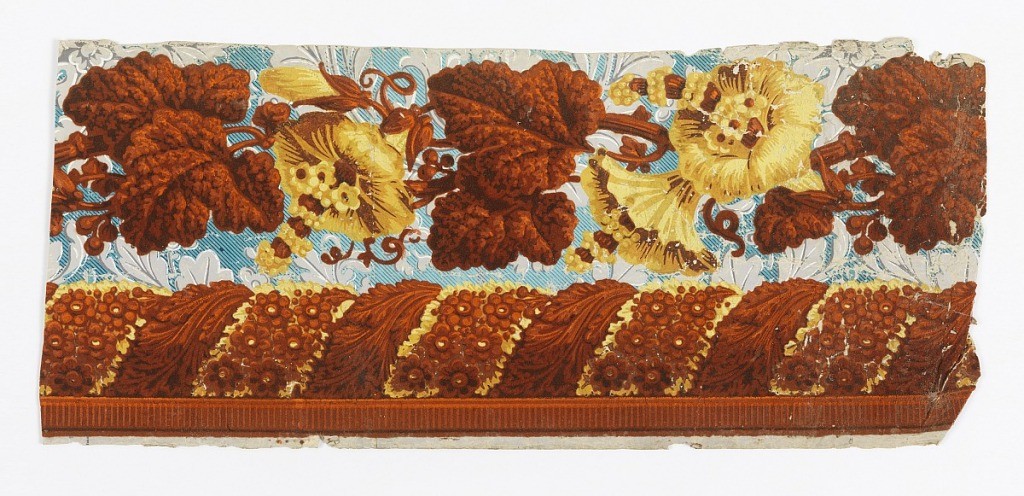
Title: Border
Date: ca. 1820
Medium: Block-printed and flocked on handmade ppaer
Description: Top band of floral and foliatte, central band of rope twist with acanthus and floral motifs, bottom band of dentil. Printed in orange flock with overprinting, 2 shades of yellow and brown on grisaille foliate and blue-striped ground paper. Zuber ?